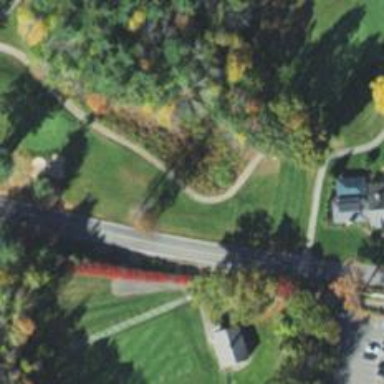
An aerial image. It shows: Path used for both walking and golf.